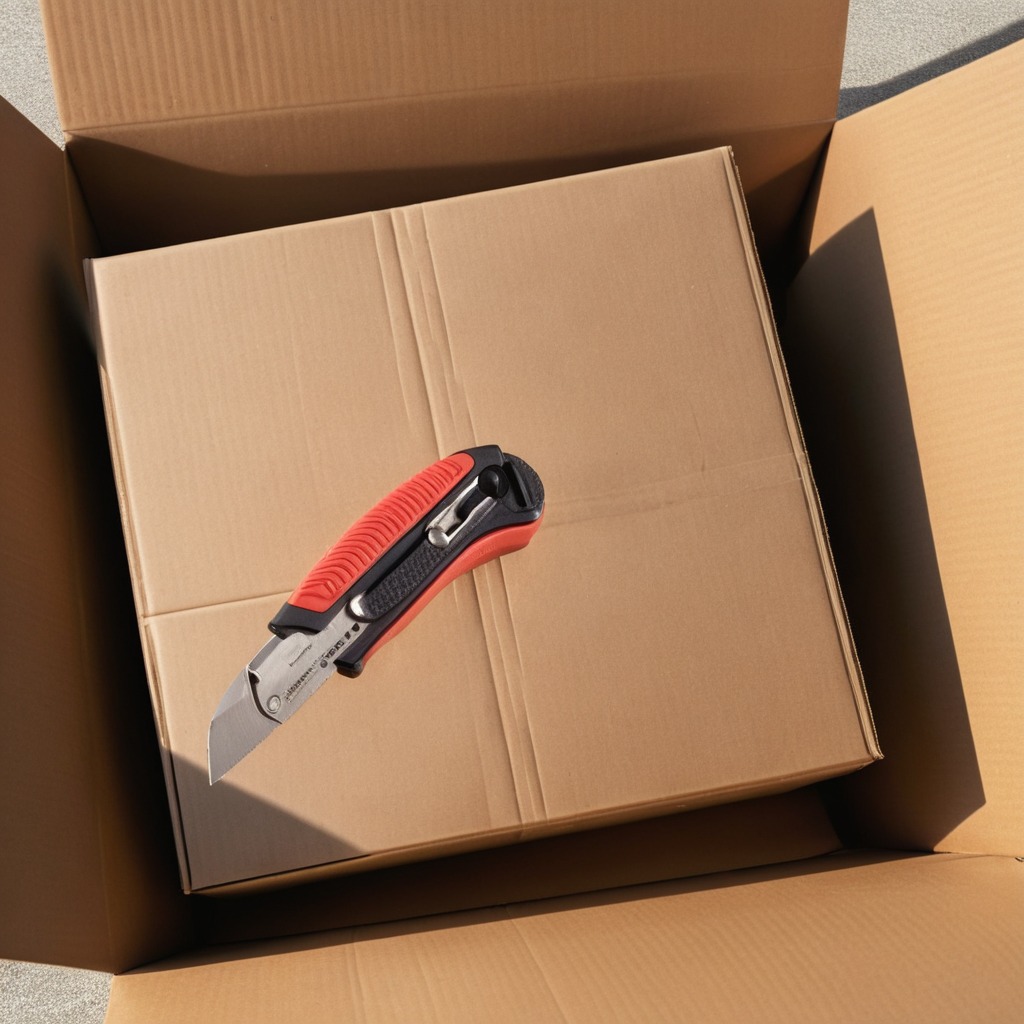
A utility knife is lying on a clean dry cardboard box surface in an outdoor workshop during daytime bright natural light soft shadows slightly creased but